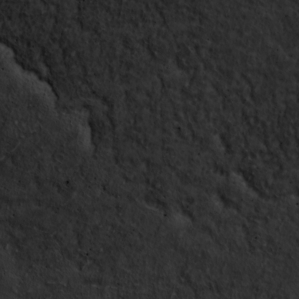
Label: non_frost